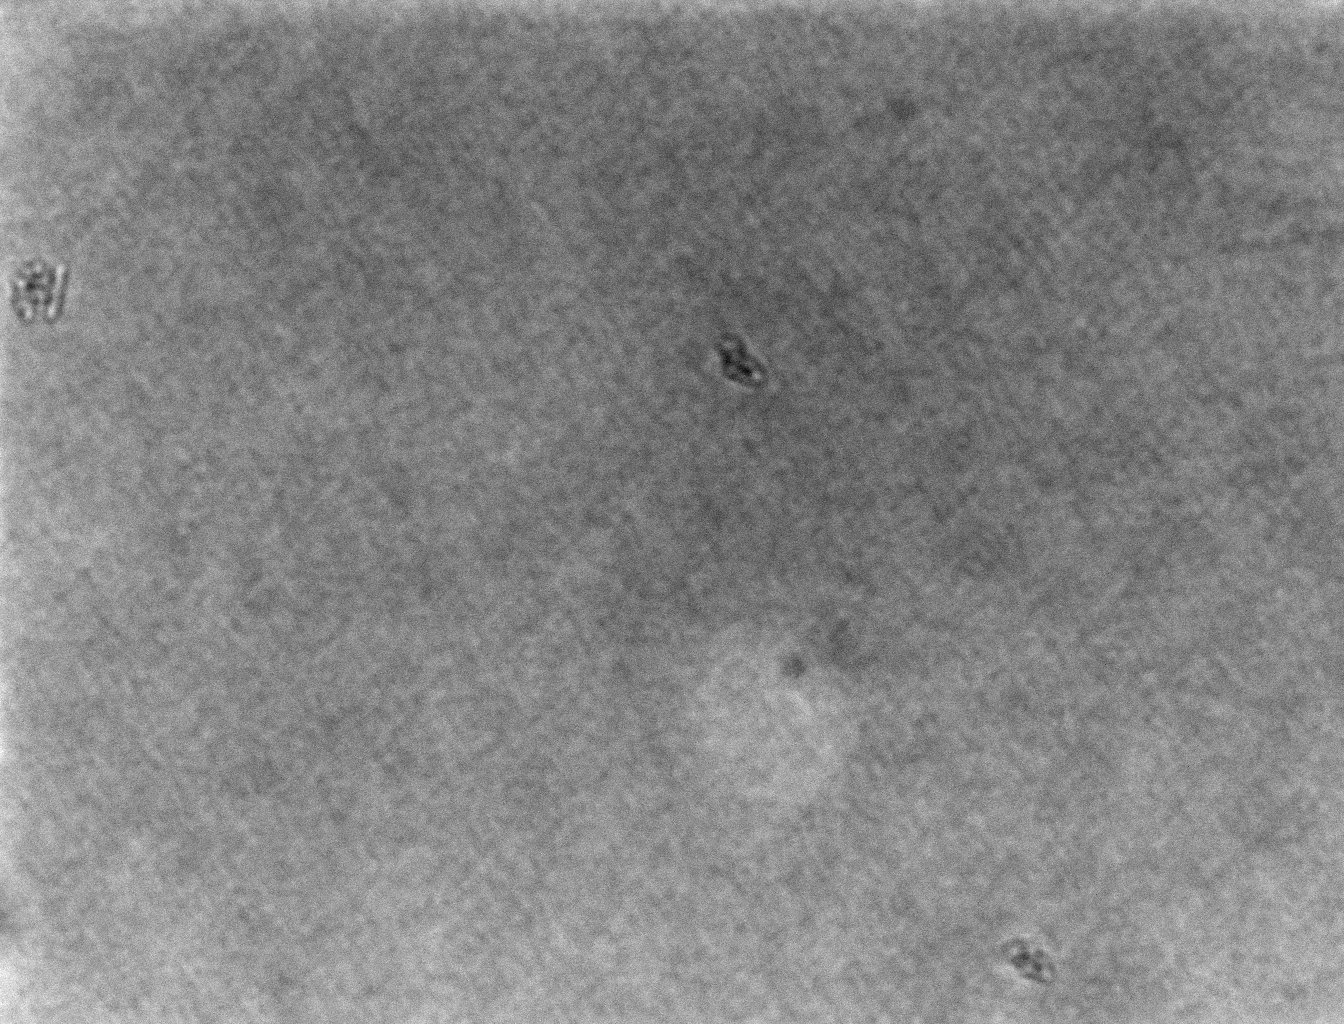
Brightfield microscopy, 60x objective, 3 h incubation